Current action and preconditions to check: trajectory_clear

Your task: For each precondition in the list above, predict whether it will hold at this action.

Consider the current scene as observed from the mobile robot's camera, and analyze the predicted future states of all dynamic agents (e.g., people, animals, vehicles, or any moving entities) within the NEXT SECOND.

IMPORTANT: Only answer "very likely" if you are absolutely certain—based on strong, clear evidence—that a dynamic agent will violate the precondition in the predicted future state. Do NOT answer "very likely" for unlikely, ambiguous, or low-probability risks.

Ask yourself for each precondition: Is there a high probability, with clear and convincing evidence, that the predicted future states of any dynamic agent will interfere with the predicted future state of the currently executing action within the NEXT SECOND, causing that precondition to fail?

Assess the risk level based on these predictions. Use "likely" or "very likely" if motions create a clear risk of interference.

Use "neutral" or "improbable" if agents are nearby but their predicted paths are clearly diverging or non-conflicting.

Failure Risk Categories: "very improbable", "improbable", "neutral", "likely", "very likely"

Answer Format: Output ONLY the probability_of_failure value from these categories: "very improbable", "improbable", "neutral", "likely", "very likely"

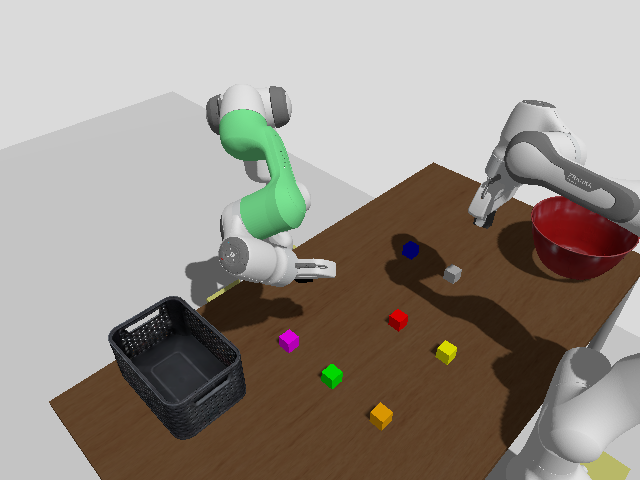

Answer: very improbable